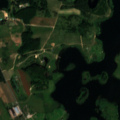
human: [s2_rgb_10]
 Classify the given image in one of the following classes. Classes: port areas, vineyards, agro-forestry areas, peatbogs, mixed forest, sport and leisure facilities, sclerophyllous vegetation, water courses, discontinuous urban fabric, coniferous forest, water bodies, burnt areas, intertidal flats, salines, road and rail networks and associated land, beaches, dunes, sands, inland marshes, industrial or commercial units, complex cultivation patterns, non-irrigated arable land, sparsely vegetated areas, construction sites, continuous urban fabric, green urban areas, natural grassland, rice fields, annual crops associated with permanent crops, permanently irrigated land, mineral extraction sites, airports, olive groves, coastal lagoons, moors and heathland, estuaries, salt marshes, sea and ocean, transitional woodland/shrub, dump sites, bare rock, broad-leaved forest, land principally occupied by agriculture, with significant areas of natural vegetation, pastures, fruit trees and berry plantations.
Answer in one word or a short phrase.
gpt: discontinuous urban fabric, non-irrigated arable land, pastures, land principally occupied by agriculture, with significant areas of natural vegetation, transitional woodland/shrub, water bodies